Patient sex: M
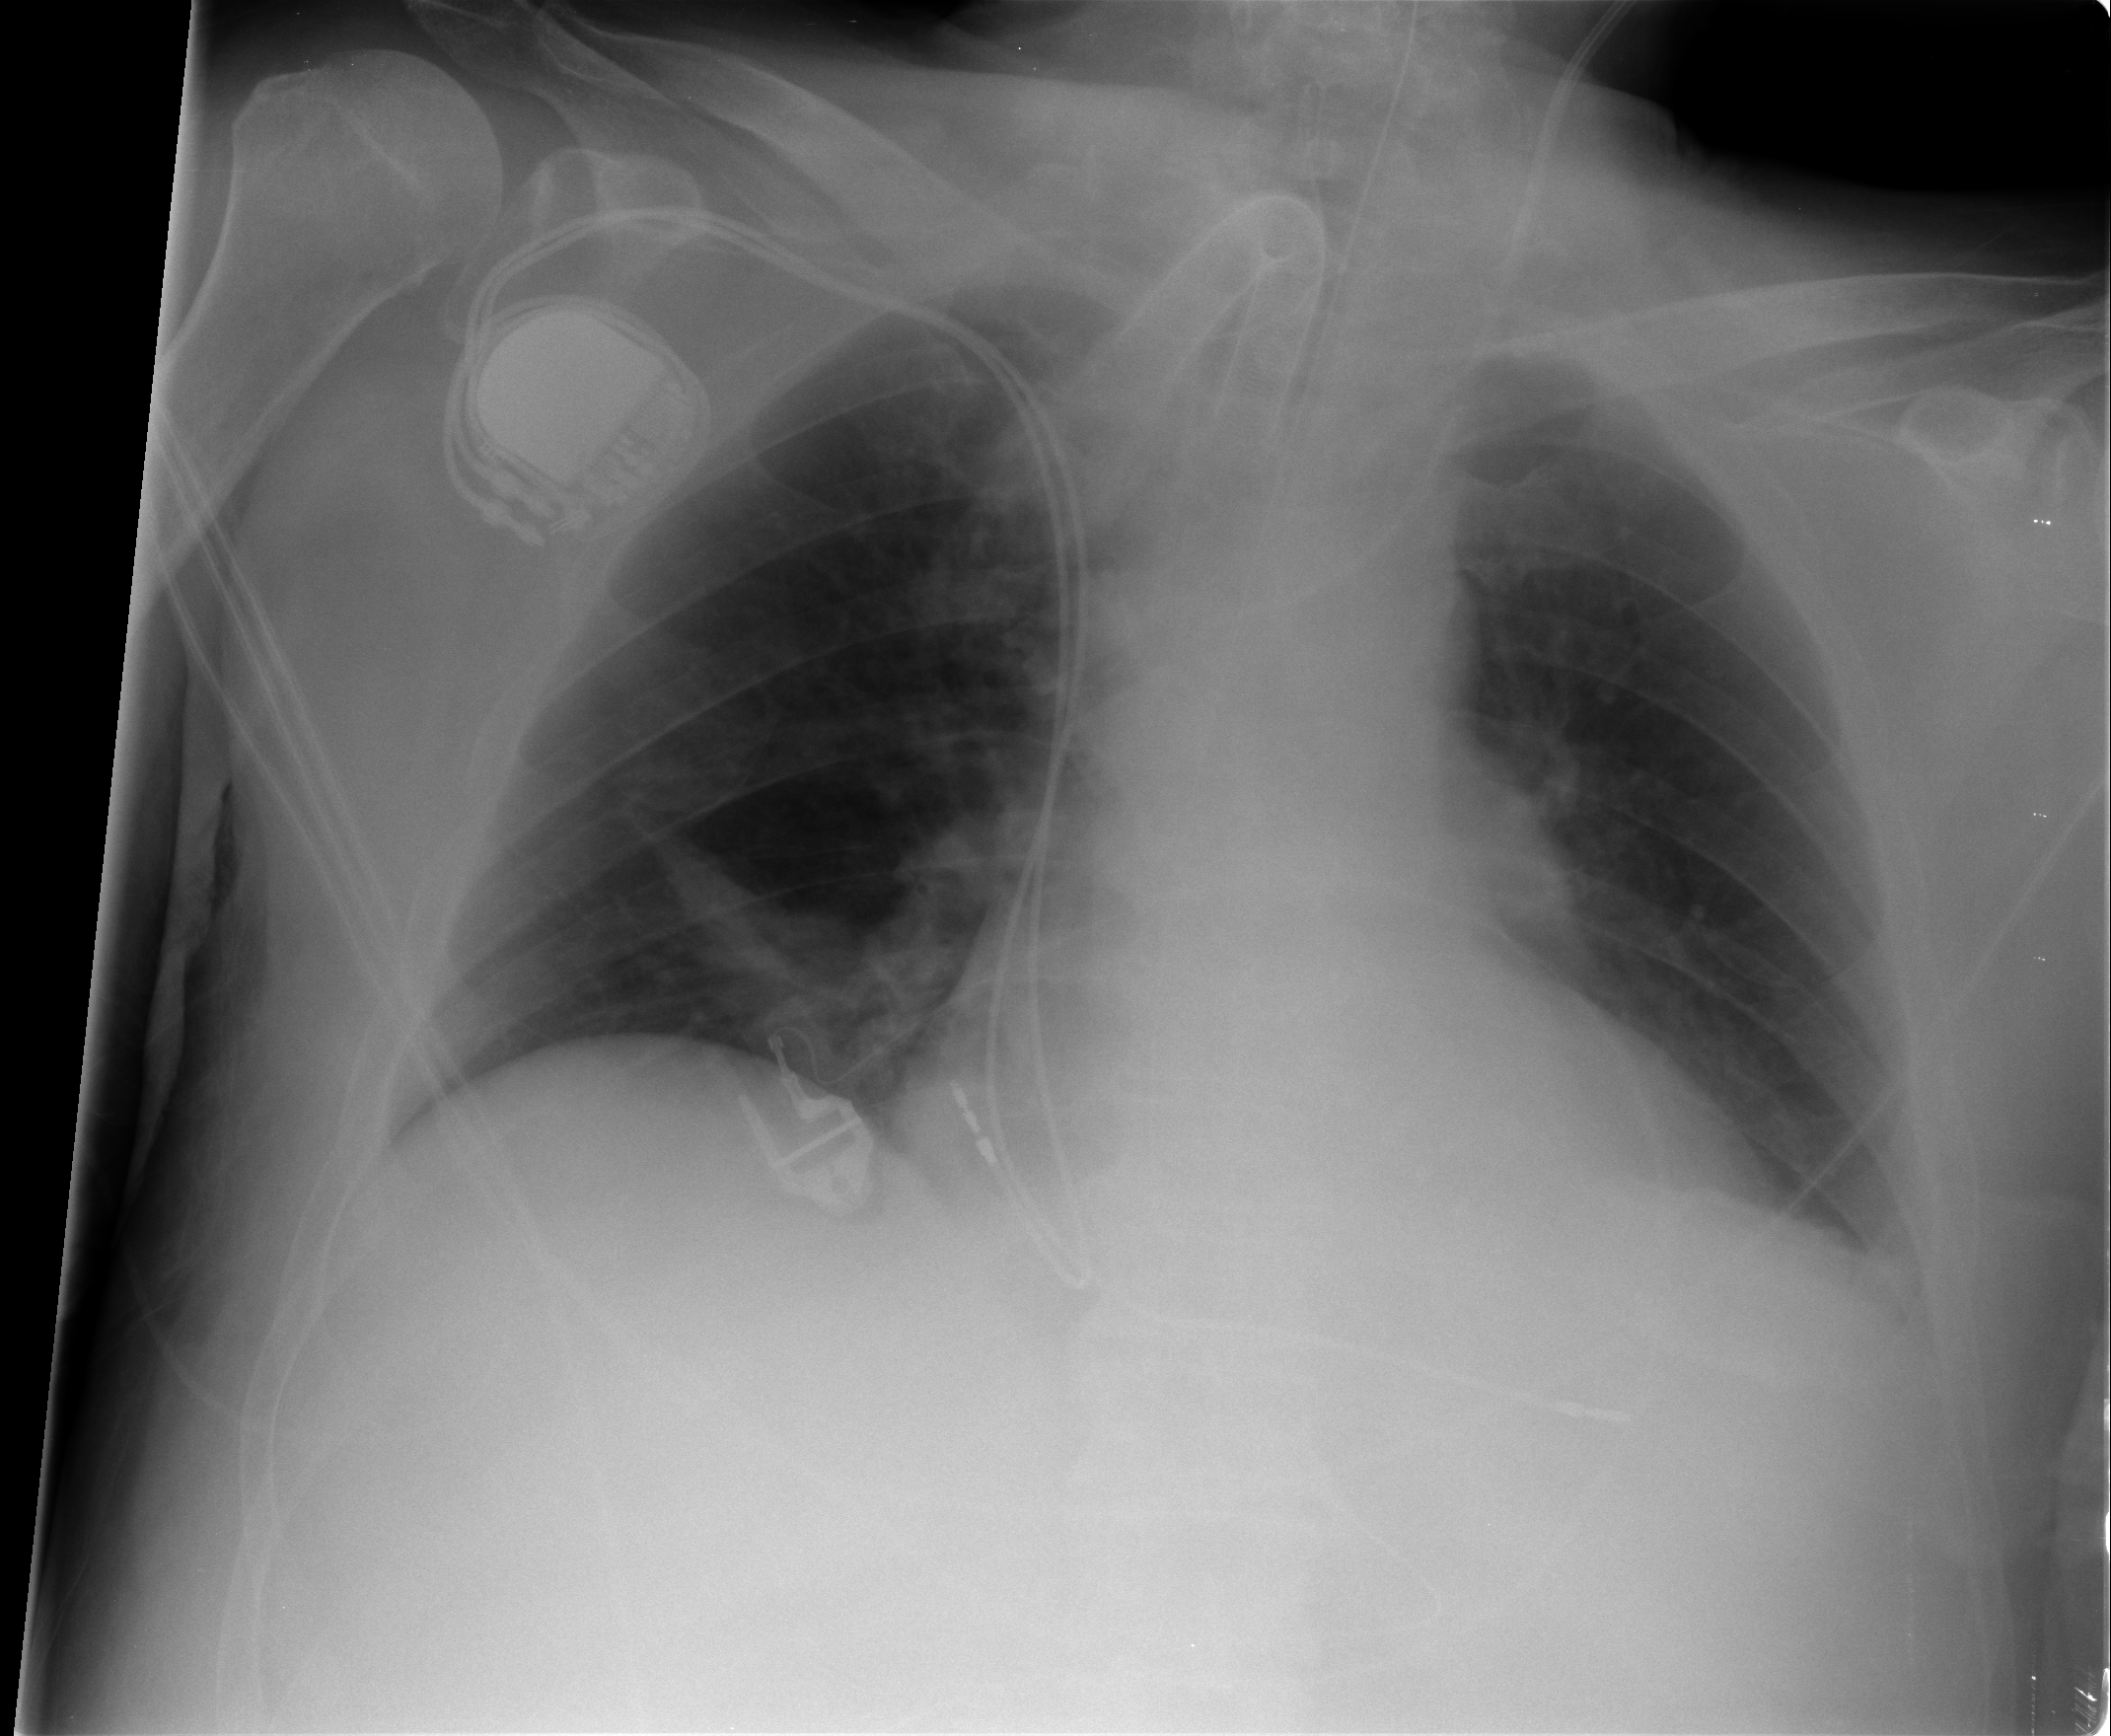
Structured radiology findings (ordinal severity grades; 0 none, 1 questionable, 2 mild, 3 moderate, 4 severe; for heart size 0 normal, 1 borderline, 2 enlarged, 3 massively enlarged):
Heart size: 2
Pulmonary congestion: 0
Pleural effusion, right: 0
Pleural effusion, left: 0
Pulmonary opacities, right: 0
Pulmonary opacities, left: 0
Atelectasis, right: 2
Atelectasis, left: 2